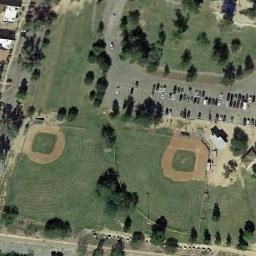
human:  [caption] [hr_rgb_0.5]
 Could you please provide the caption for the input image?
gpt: There are two basketball courts and a baseball field in this image .

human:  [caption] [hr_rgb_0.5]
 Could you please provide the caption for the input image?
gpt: There are two baseball diamonds in the middle of grass next to many cars .

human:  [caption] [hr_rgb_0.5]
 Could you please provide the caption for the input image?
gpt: Many trees are near the baseball diamonds .

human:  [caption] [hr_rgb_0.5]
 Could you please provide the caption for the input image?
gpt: Two touching baseball diamonds surrounded by some trees and a parking lot beside .

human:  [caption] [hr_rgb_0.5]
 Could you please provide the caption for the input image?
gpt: There are two baseball diamonds in the grass next to the parking lot .